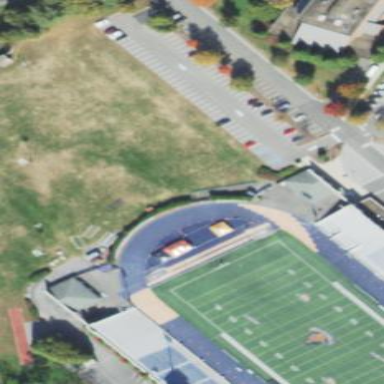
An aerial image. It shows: American football pitch for leisure and sport activities.